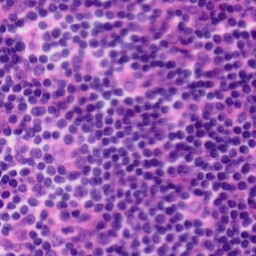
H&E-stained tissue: Tonsil